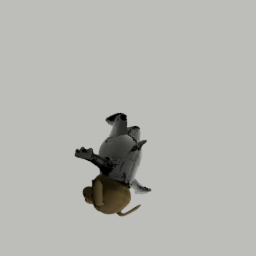
Label: animals